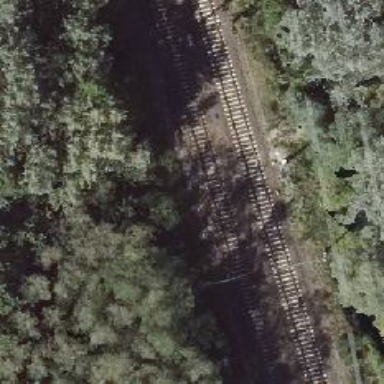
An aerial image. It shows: Railway signal.